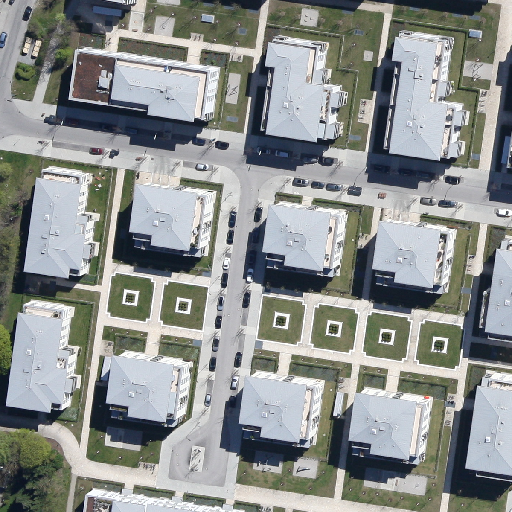
Referring expression: vehicle driving on the road